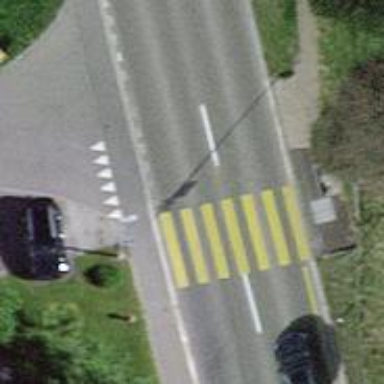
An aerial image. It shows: Zebra crossing on the road.